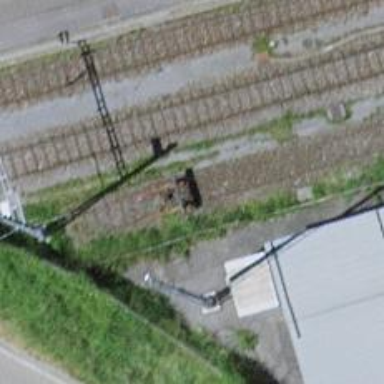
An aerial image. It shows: Railway buffer stop.